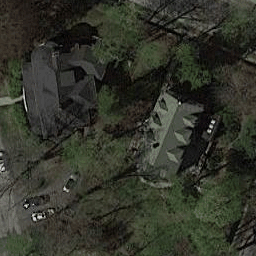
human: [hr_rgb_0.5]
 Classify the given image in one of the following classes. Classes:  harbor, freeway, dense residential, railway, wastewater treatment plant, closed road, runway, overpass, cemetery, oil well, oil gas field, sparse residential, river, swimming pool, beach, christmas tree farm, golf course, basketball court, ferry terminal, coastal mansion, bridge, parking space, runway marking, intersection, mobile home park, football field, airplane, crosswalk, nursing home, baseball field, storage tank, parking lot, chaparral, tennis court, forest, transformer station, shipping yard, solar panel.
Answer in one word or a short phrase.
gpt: sparse residential